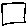
Label: square